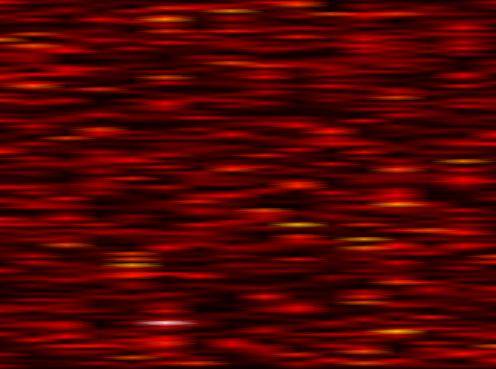
Label: UFMC